Question: I'm working with the following DB model

A client has asked me to make a few changes to their DB, I haven't played with relational databases in a few years, generally work with flat DB's
Could someone help me on my way with giving me an example of how the following query would work.
say if I wanted to
select all films with a title like '%Matrix%' under a certain genreID
Any assistance would be greatly appreciated
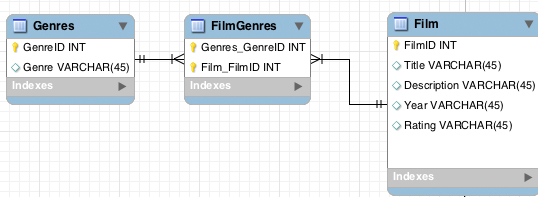
Answer: Use an 'inner join' to join the three tables
'''
SELECT F.title
FROM film F
INNER JOIN filmgenres FG
ON F.filmid = FG.film_filmid
INNER JOIN genres G
ON FG.genres_genreid = G.genreid
WHERE F.title LIKE '%Matrix%' AND G.genre = "Some Genre"
'''